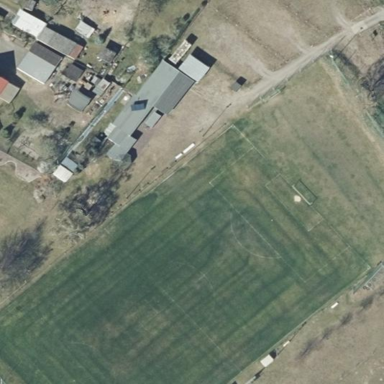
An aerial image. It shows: Soccer stadium with surrounding fence.